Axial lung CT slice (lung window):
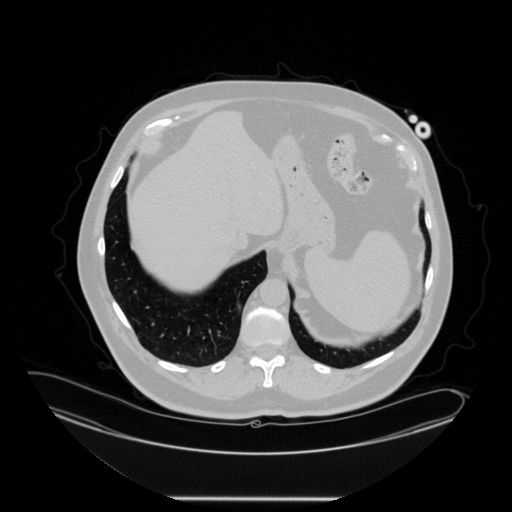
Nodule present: no